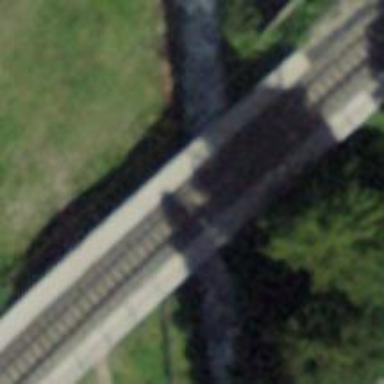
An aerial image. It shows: Narrow gauge railway bridge with electrified contact lines.